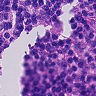
Metastatic tissue present: no